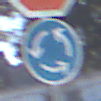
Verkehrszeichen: Kreisverkehr
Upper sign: Stop
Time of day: MorningAfternoon
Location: Outdoor (Suburban)
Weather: PartlyCloudy
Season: NotSpecified
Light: Natural